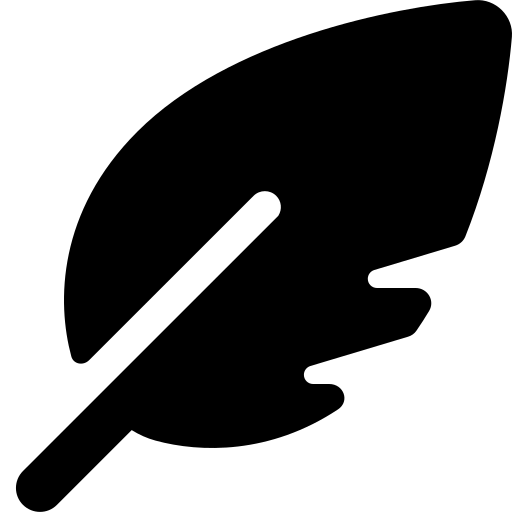
Tags: icon, FontAwesome, fa-icon, solid, feather, pointed